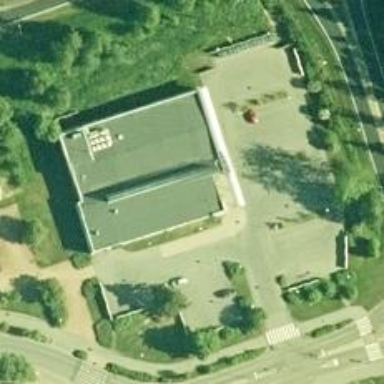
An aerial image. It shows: Post office.